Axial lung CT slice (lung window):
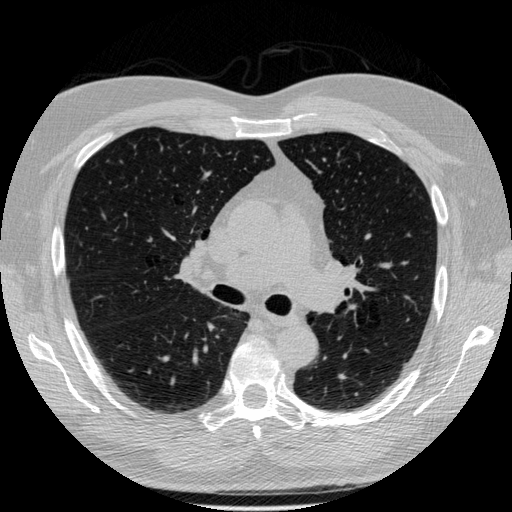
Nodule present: no